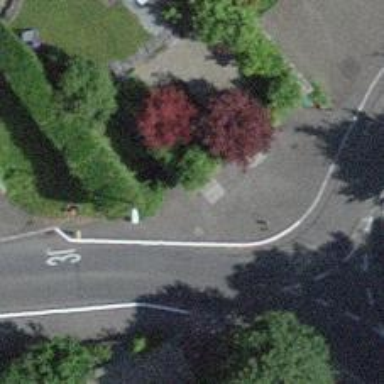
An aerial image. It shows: Post box.